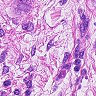
Metastatic tissue present: yes